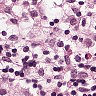
Metastatic tissue present: no